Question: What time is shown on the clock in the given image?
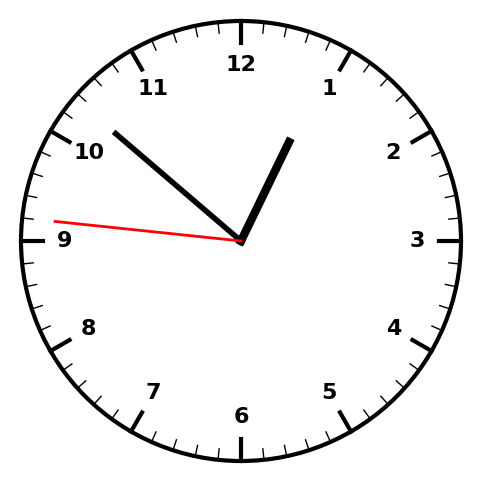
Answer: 12:51:46